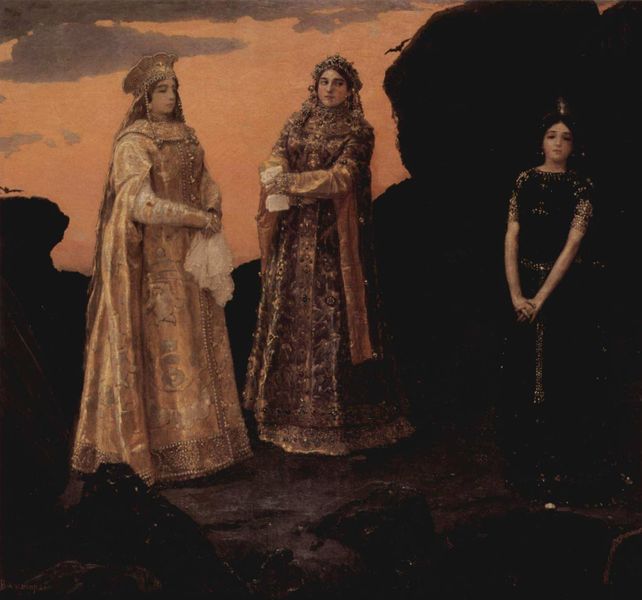
Titel: Drei Königinnen des unterirdischen Reiches
Künstler: Wiktor Michajlowitsch Wassnezow
Standort: Moskva
Institution: Tretjakow-Galerie
Schlagwörter: berg, dunkel, felsen, gemälde, gestein, gruppe, himmel, schatten, umhang, vogel, wolken, frauen, gelb, landschaft, menschen, mädchen, ocker, abend, braun, damen, frau, grau, hut, kleid, kleider, licht, nacht, orange, schmuck, schwarz, zeichnung, blick, gürtel, rot, tuch, weg, wolke, haube, malerei, symbolismus, jung, arme, augen, dienerin, mensch, silber, stehen, stein, steine, trauer, ärmel, gruppenporträt, hände, portrait, porträt, öl, dämmerung, erde, hügel, nass, natur, vögel, sonne, boden, gewand, gold, kostüm, mantel, reich, stehend, stoff, adel, drei, familie, gewänder, klassizismus, mutter, saum, tochter, bühne, theater, borte, england, krone, perlen, prinzessin, rosa, seide, vornehm, wald, adelige, kopfbedeckung, spanien, man, berge, fels, gebirge, sonnenuntergang, tag, figuren, grazien, steif, verkleidung, handtücher, allein, edel, abendrot, regen, stolz, orient, münchen, möve, ketten, leinwand, herrscher, hallo, mythologie, pracht, brokat, tracht, taschentuch, dunke, hubi, grab, feuerbach, schwart, kostüme, herrscherin, königin, opfer, orakel, golden, prunk, orientalismus, kopfschmuck, shwarz, majestätisch, ornat, kronen, dinerin, schwrz, prachtvoll, uni, feucht, einzeln, spitzentuch, saba, priesterinnen, duster, ruhm, schwar', okkultismus, schwarzes kleid, königinnen, prinzessinnen, borkat, people, herrscherinnen, prinzessinen, magierinnen, fruen, edeldamen, für sich, wahrsagerinnen, sämmerung, picture, elben